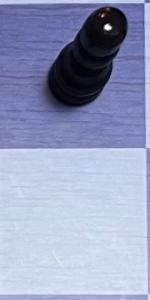
Label: Empty